Field crop: maize
Growth stage: 1
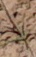
Species: lolium